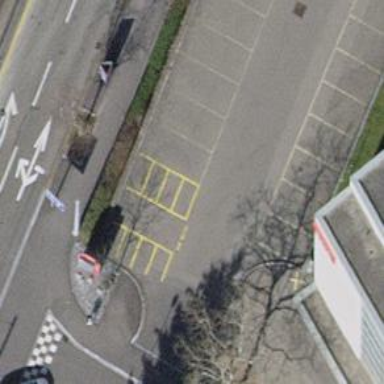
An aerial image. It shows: Motorcycle parking area.